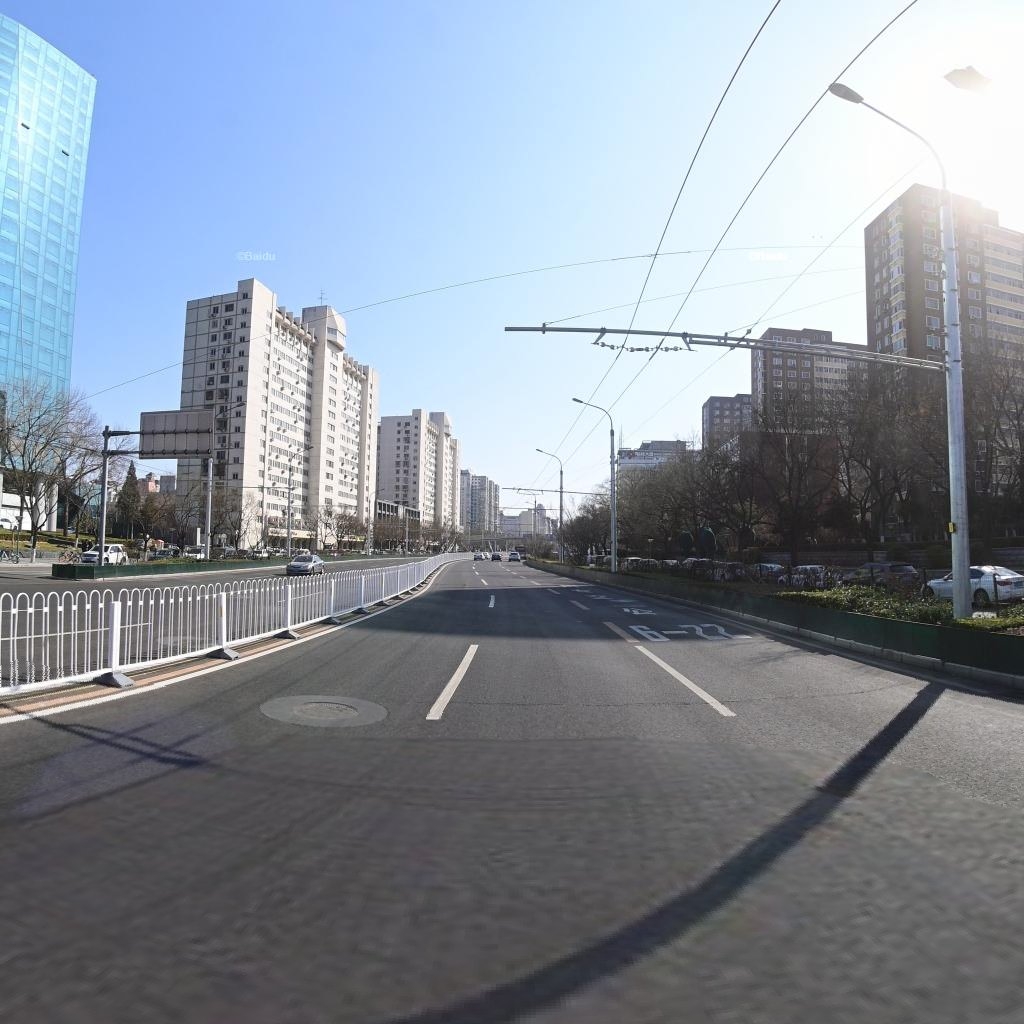
Region: Chaoyang
Road damage annotations: pothole, transverse crack, manhole cover